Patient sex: M
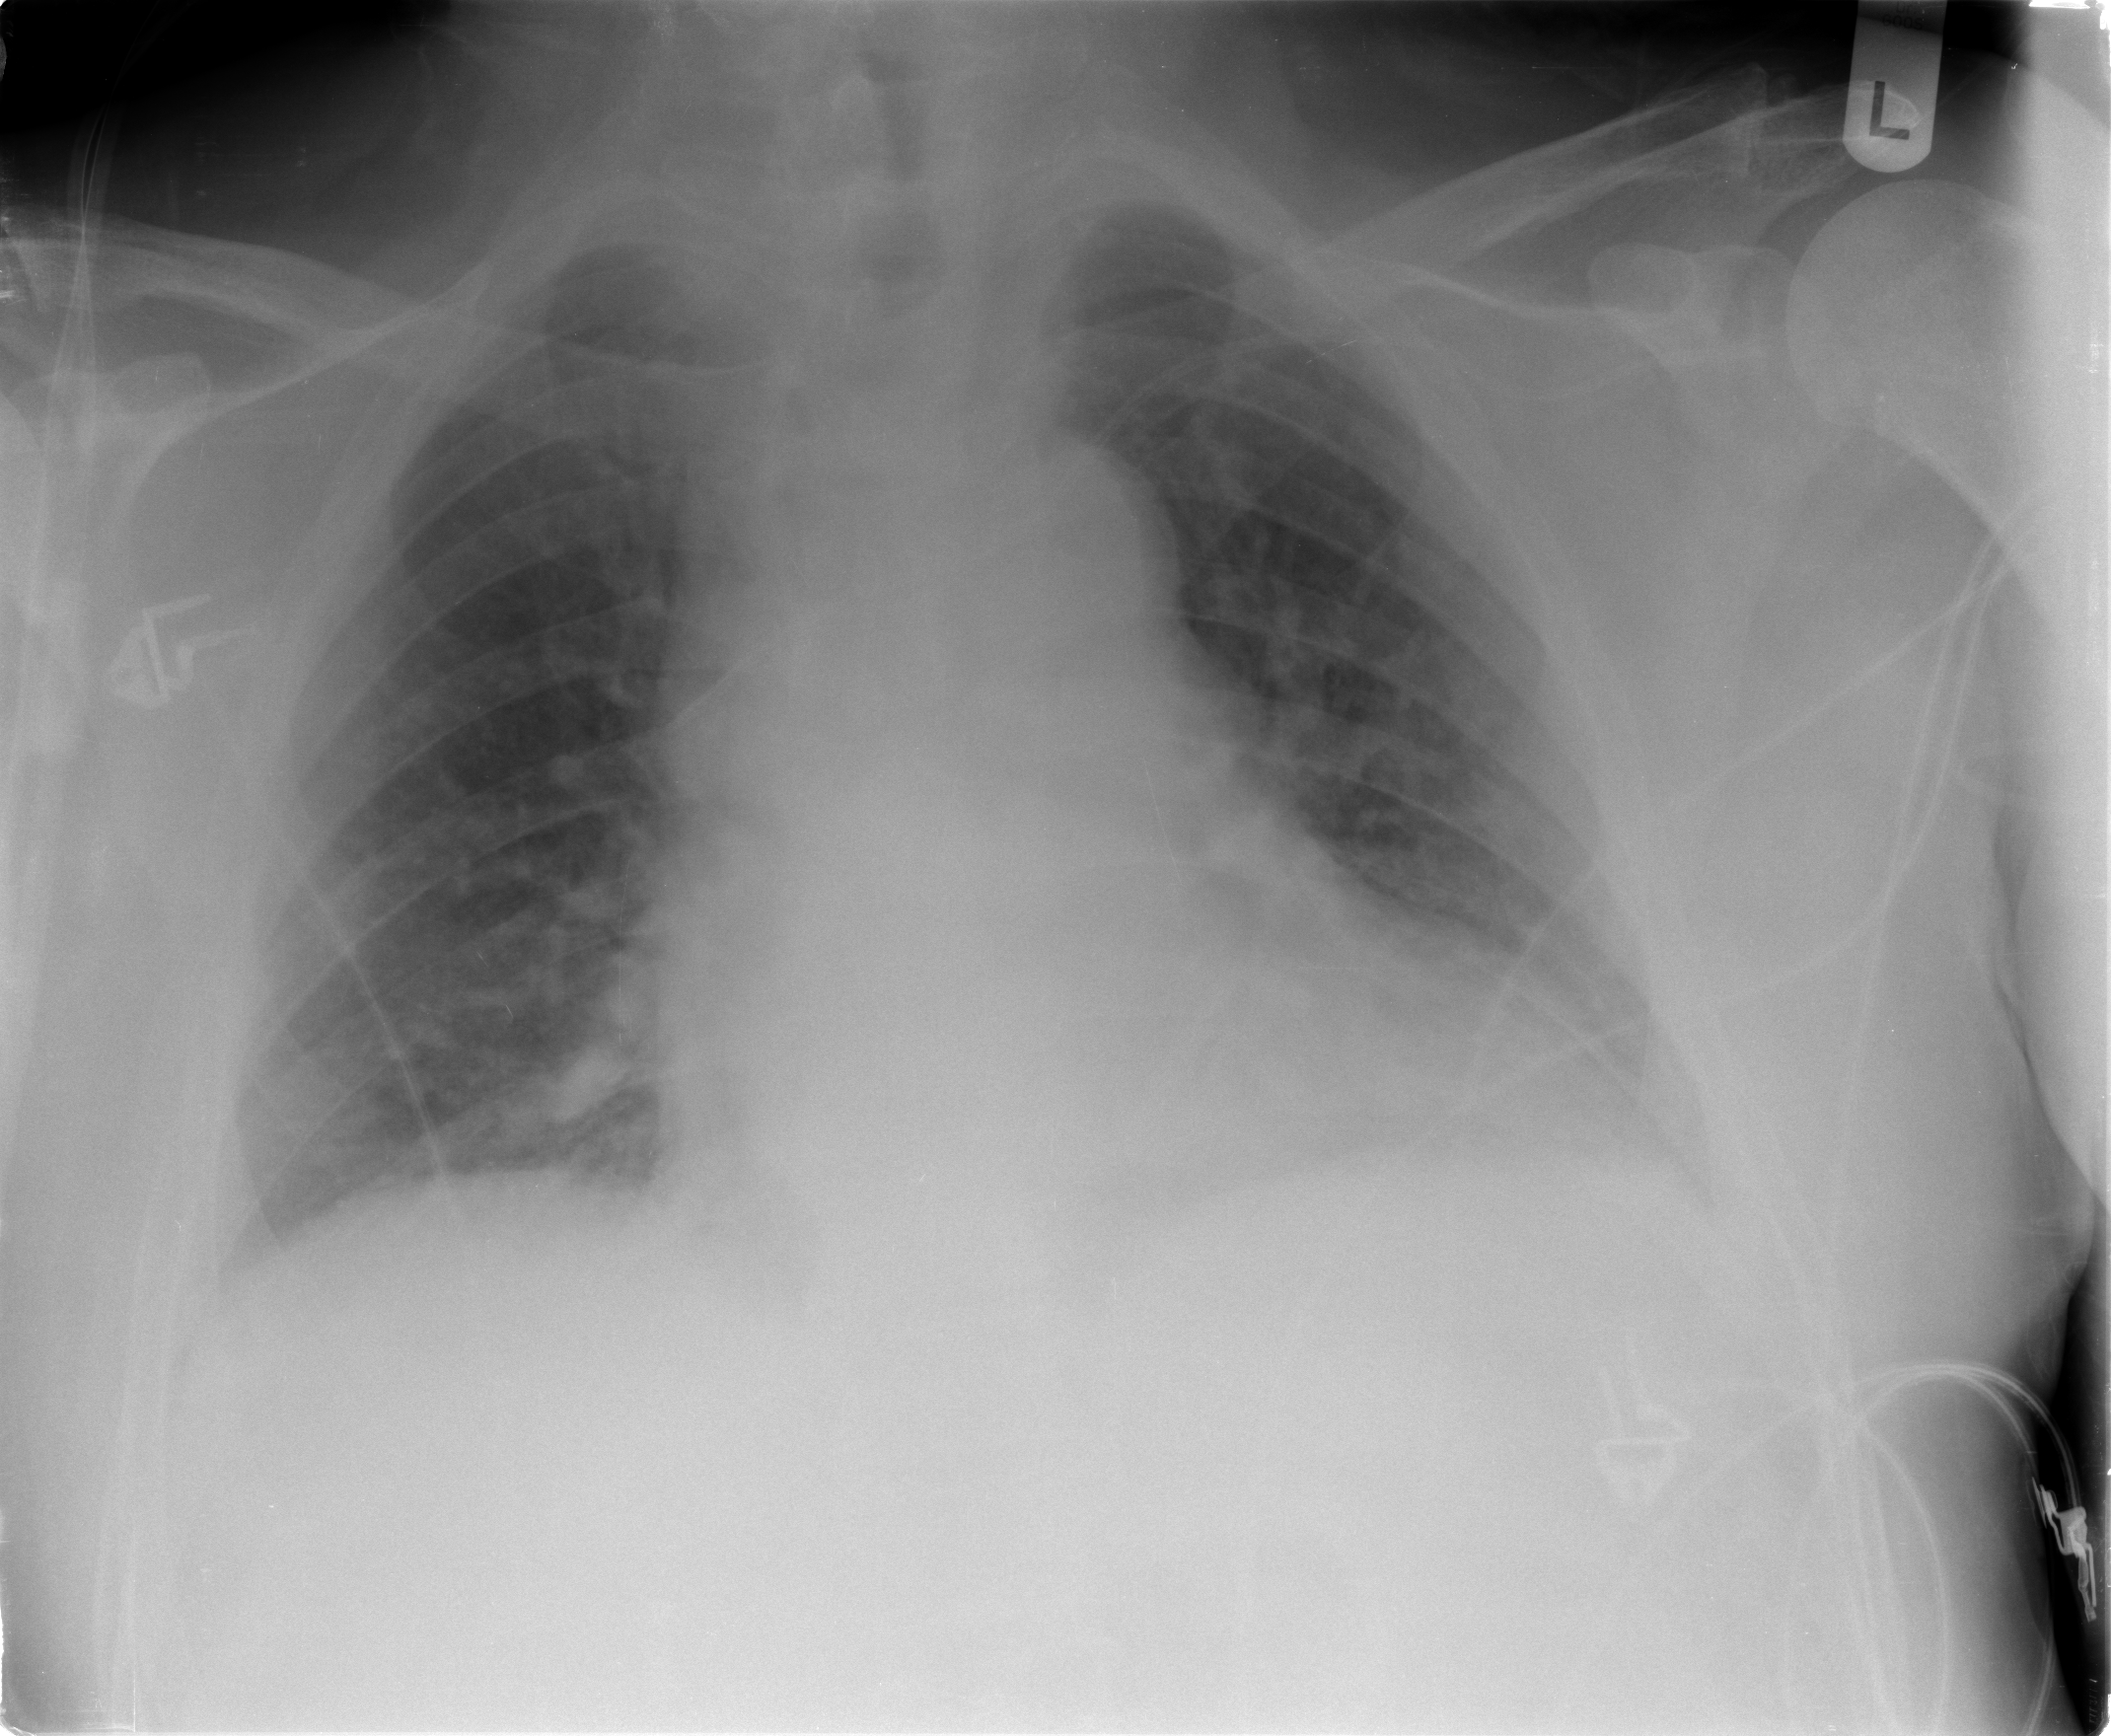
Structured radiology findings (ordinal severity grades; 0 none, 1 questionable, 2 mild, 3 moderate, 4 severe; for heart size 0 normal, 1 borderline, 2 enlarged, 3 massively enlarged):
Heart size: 2
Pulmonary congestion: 1
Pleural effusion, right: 1
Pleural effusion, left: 2
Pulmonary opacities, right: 2
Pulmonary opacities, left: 1
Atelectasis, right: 0
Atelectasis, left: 2